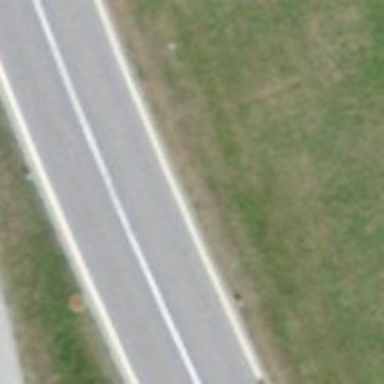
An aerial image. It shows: Asphalt road classified as primary highway.